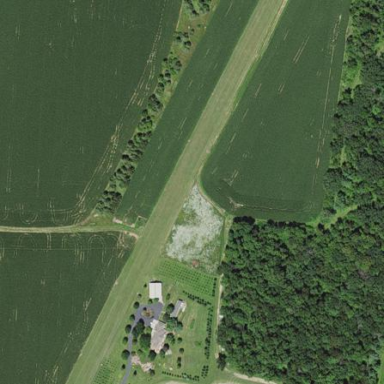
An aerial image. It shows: Unpaved runway at the airport area.